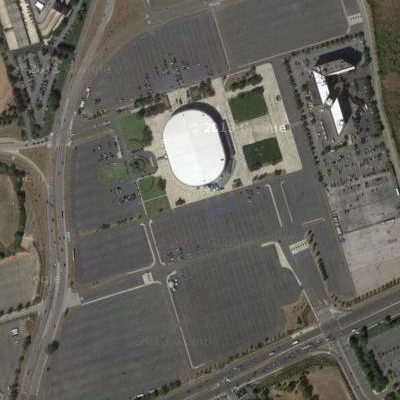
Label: Parking